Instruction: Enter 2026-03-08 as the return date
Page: home
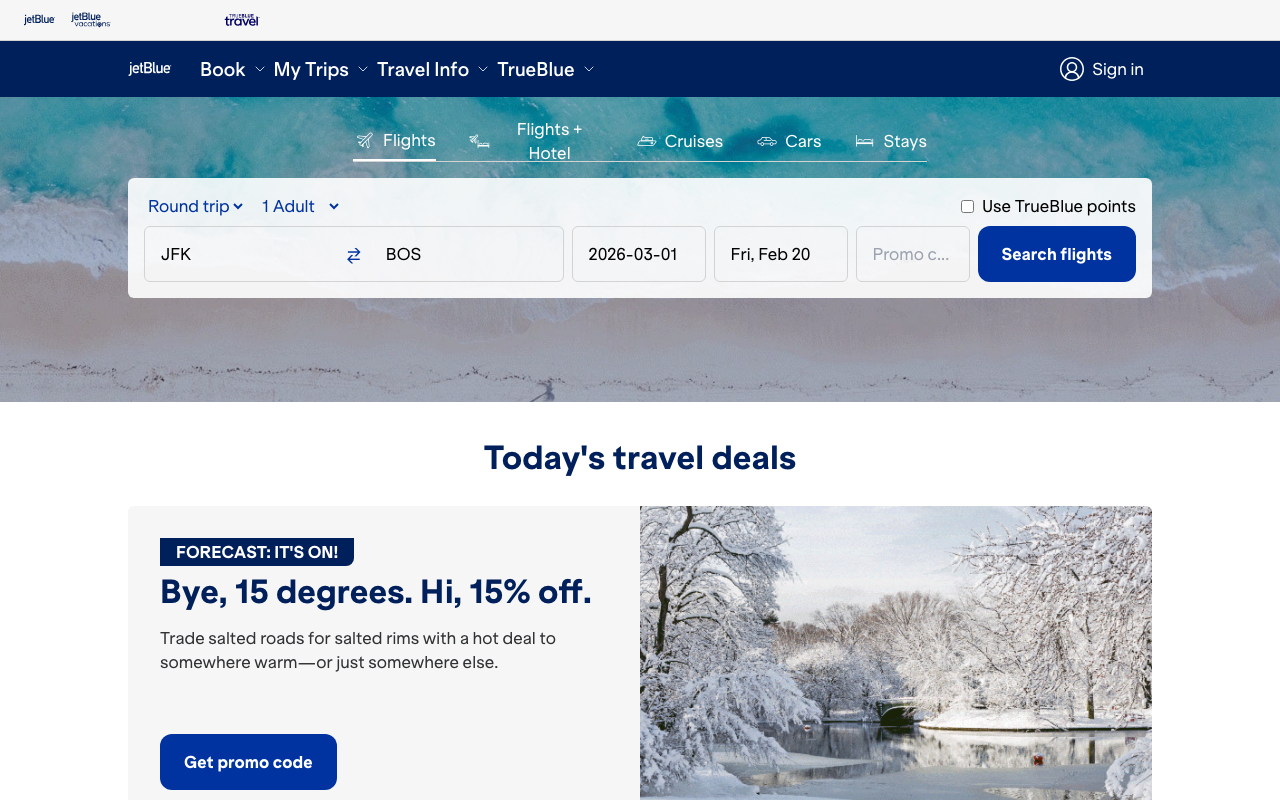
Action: type